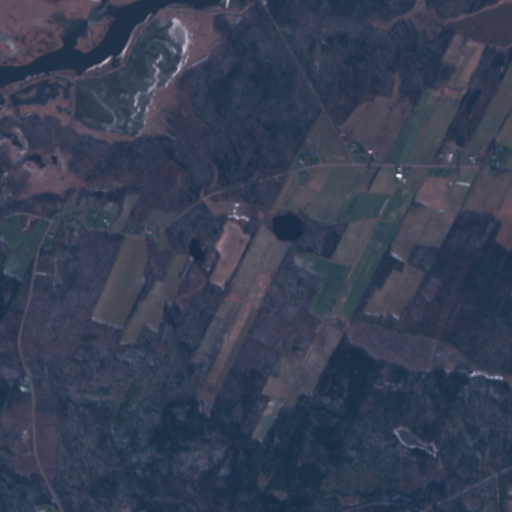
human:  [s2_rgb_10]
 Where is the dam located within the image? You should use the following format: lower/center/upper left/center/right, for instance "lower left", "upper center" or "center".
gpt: The dam is located in the upper right of the image.
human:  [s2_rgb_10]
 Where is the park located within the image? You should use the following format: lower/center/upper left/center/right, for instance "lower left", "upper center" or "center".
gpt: The park is located in the center left of the image.
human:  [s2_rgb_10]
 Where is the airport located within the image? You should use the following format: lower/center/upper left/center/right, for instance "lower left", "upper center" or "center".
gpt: There is no airport in the image.